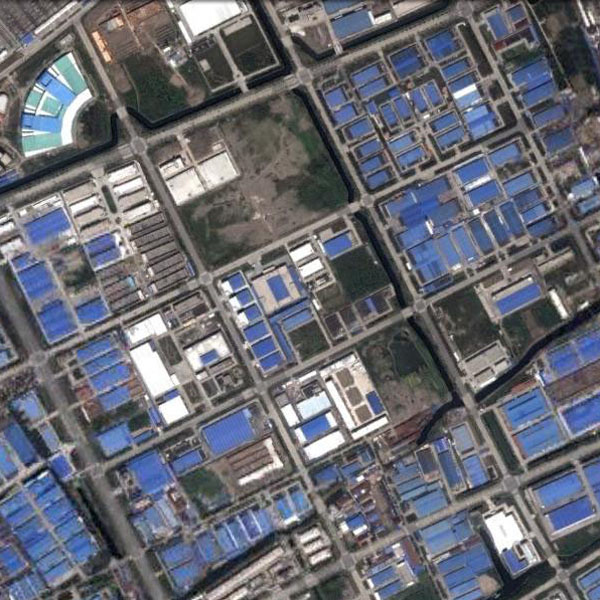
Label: Industrial